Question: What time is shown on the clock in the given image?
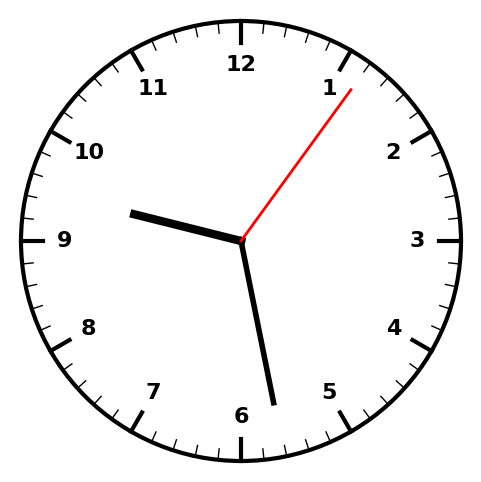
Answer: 09:28:06